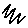
Label: zigzag